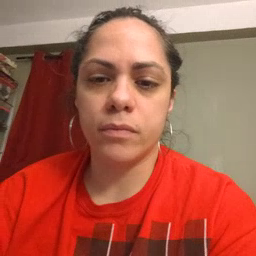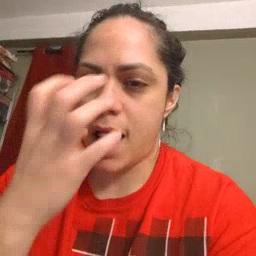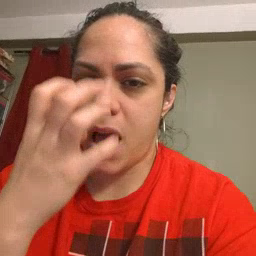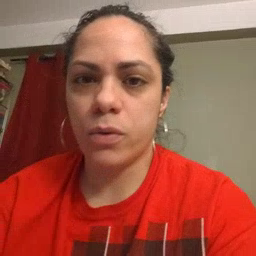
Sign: clown